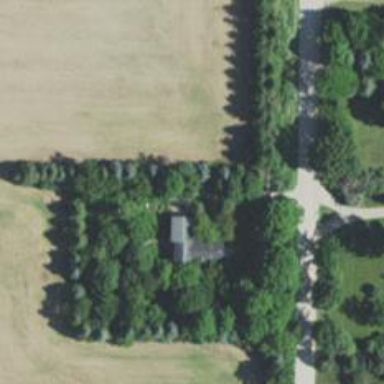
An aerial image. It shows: Driveway.